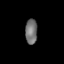
Tissue: lung
Cell type: Myeloid cells
Senescence score: 0.2282
Nuclear area (px): 294
Mean DAPI intensity: 113.633